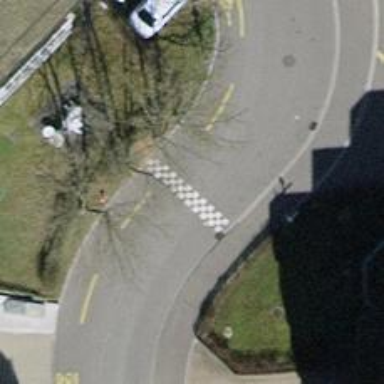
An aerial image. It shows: Bump for traffic calming.